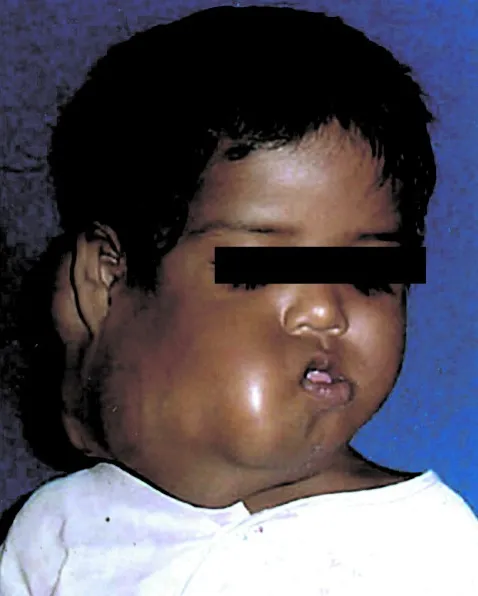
Clinical photograph of the patient at presentation.
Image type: medical_photograph (oral_photograph)